Question: I want to execute a function but before that , I want to verify the password.
I choosed to use the Proxy Design Pattern.
---
in words :
create the Proxy class,
send the password ,
and tell him if password is ok.
the problem is that According to Proxy Pattern the whole internals should/better be private.
so - I cant see from outside the Method1/2...
and i dont want to make 'Method1/2' 'public' ( and I dont want If's) . I want to use delegates.
So , how ( from outside) can I send him a valid 'Action' param ? ( the 'ac' param)
Should I crate to each function a public Action ?

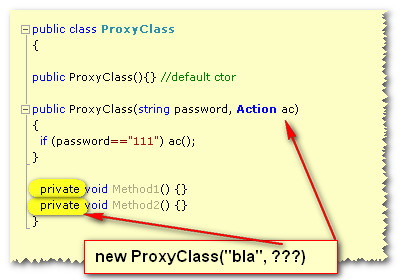
Answer: Normally the method that you want to execute should not be part of your proxy class. It's a method that the caller of this class is passing:
'''
public class ProxyClass
{
public ProxyClass(string password, Action ac)
{
if (password == "111")
{
ac();
}
}
}
'''
and then you could pass an 'Action' as second argument:
'''
var proxy = new ProxyClass("111", () =>
{
... some code that you want to execute in case of success
});
'''
or if you already have some method defined:
'''
public class Foo
{
public void Success()
{
... some code that you want to execute in case of success
}
}
'''
you could:
'''
var foo = new Foo();
var proxy = new ProxyClass("111", foo.Success);
'''
of if Success was a static method you don't need an instance of 'Foo':
'''
var proxy = new ProxyClass("111", Foo.Success);
'''